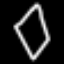
Label: diamond